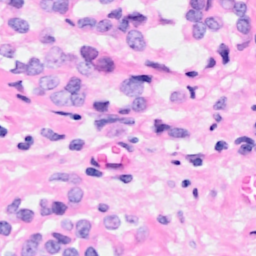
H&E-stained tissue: Breast